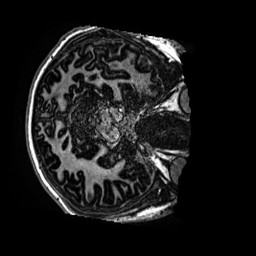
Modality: MP2RAGE
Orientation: axial
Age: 13
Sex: male
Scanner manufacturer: siemens
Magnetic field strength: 3 T
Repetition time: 4 s
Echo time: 0.00299 s